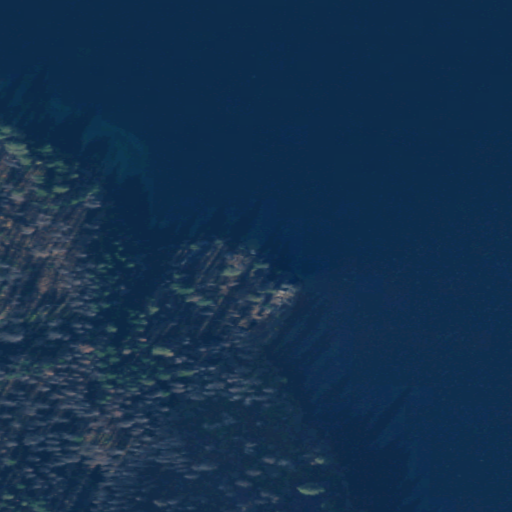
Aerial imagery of mountain in Washington named Elephant Rock containing open water, shrub, evergreen forest, and pasture